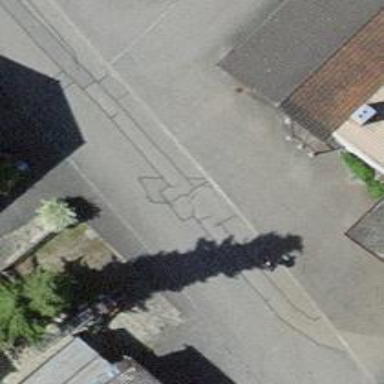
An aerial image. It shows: Residential road with asphalt surface and no sidewalk.